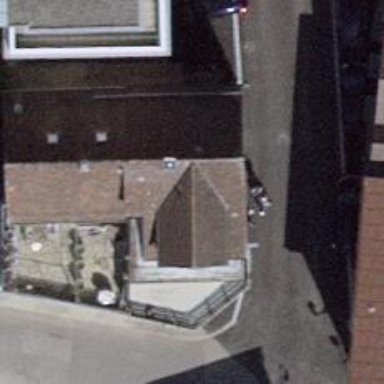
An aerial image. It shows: Restaurant.